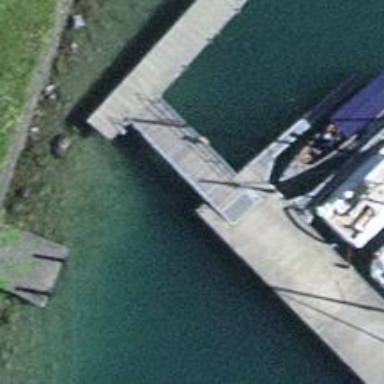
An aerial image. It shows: Pier under bridge.